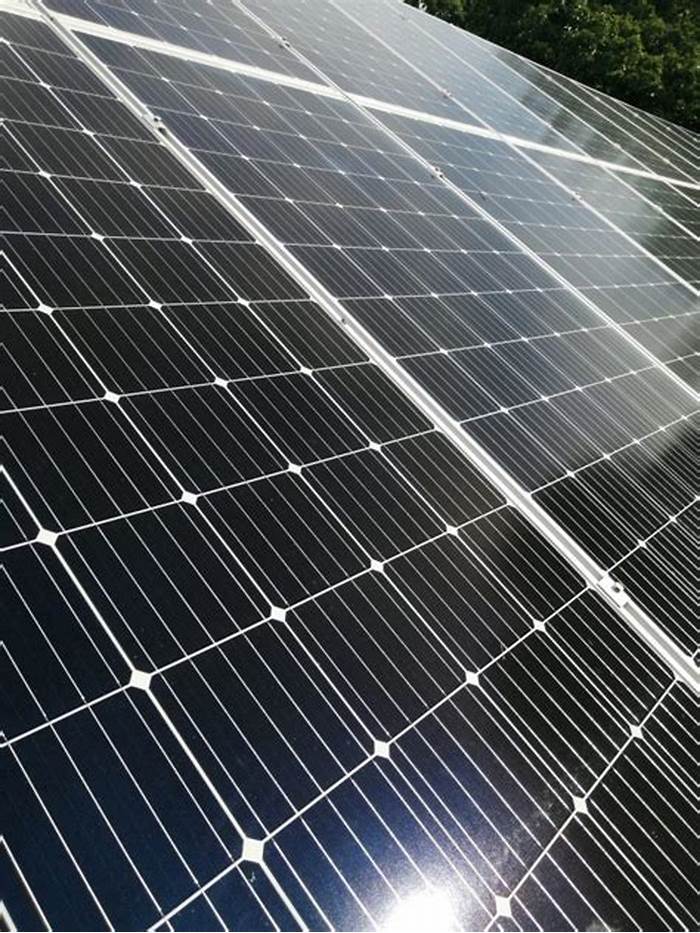
Label: Clean